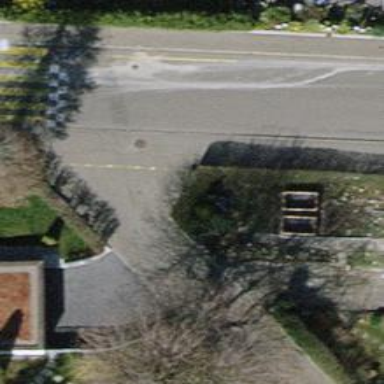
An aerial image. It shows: Bollard barrier.